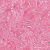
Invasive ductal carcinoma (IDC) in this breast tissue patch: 0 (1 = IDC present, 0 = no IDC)